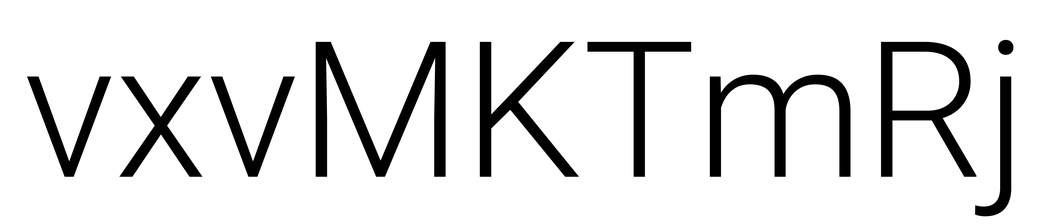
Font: Roboto_Light